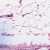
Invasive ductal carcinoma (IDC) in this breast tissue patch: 0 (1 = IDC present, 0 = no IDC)